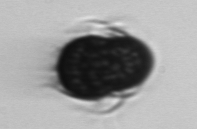
Label: Mesodinium